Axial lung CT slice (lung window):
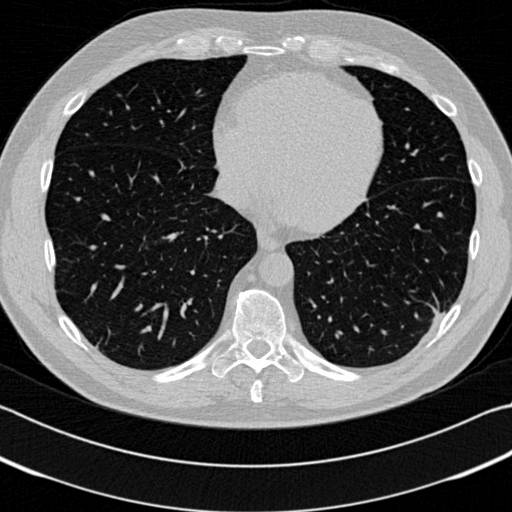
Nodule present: no